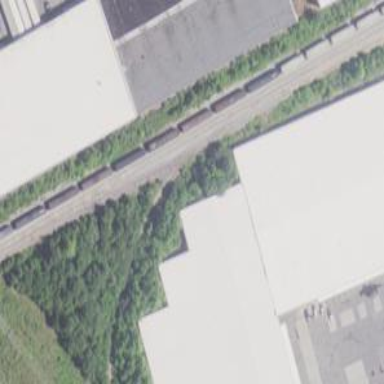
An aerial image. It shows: Disused railway spur.